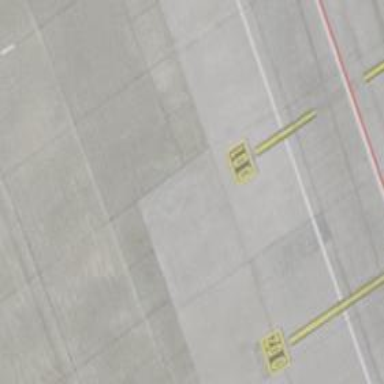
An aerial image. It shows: Airport parking position.